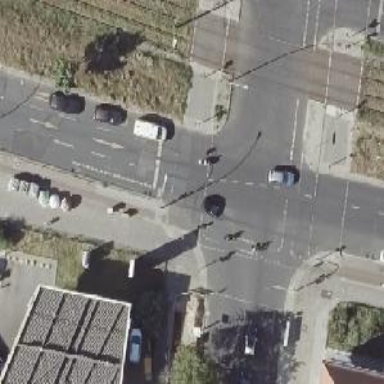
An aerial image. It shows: Asphalt cycleway with traffic signal crossing.